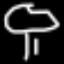
Label: mushroom